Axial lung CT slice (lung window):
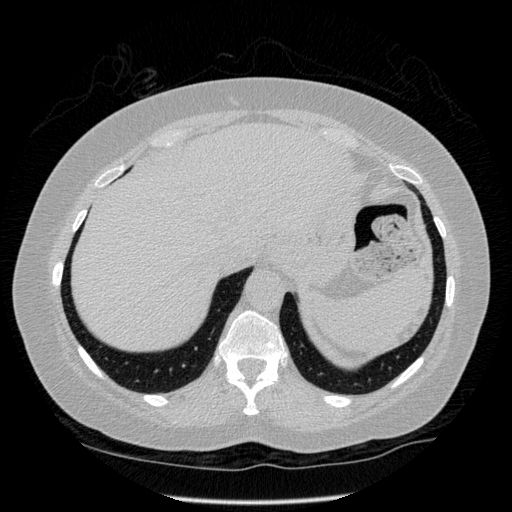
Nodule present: no